Sex: M
Age: 86
Scanner: Avanto
Primary tumour origin: Non-Small Cell Lung Cancer
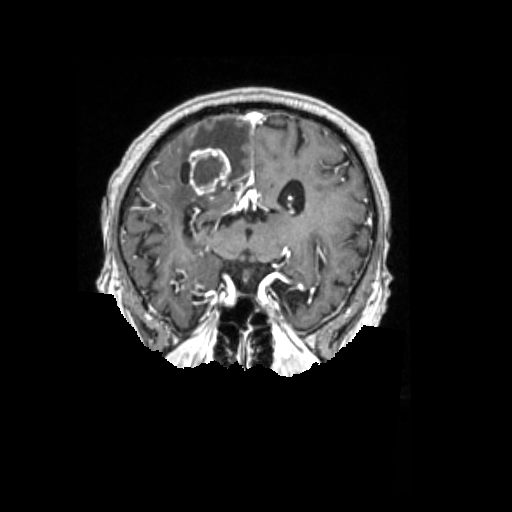
Segmented lesion volume (cc): 16.871
Number of lesion components: 1